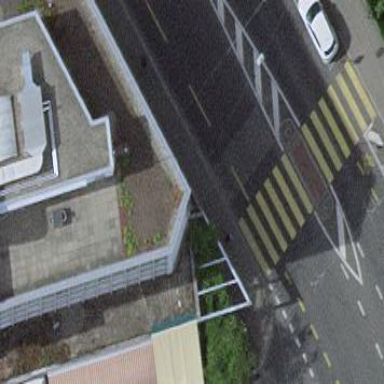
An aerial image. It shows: Office building with flat concrete roof.